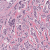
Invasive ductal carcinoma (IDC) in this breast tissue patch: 1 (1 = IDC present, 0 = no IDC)